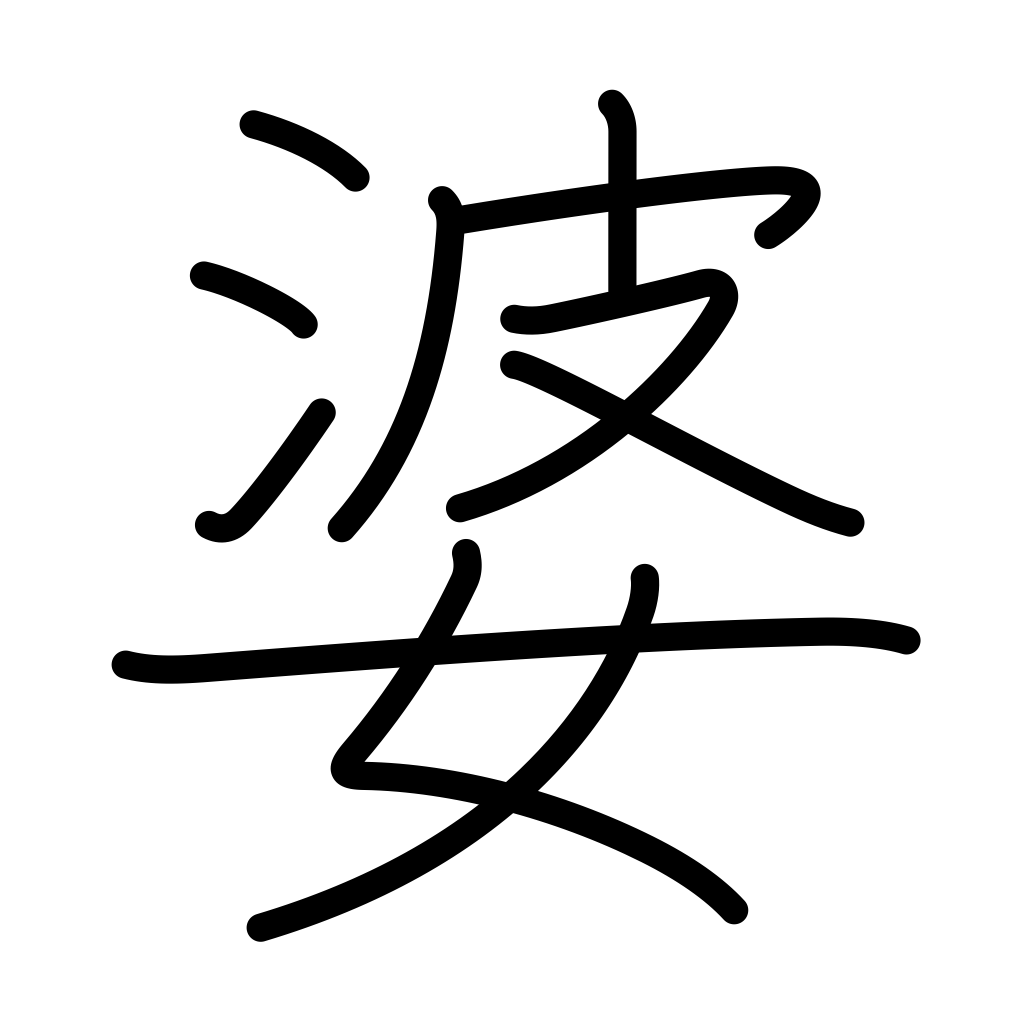
Meaning: old woman, grandma, wet nurse